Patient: sex M, age 57
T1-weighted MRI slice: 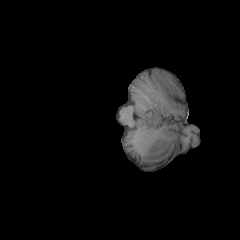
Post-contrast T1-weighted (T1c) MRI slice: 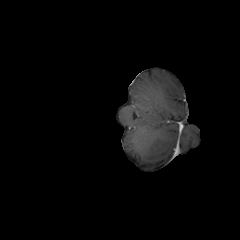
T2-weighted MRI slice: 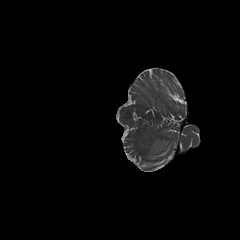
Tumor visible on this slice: no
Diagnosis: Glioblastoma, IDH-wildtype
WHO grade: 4